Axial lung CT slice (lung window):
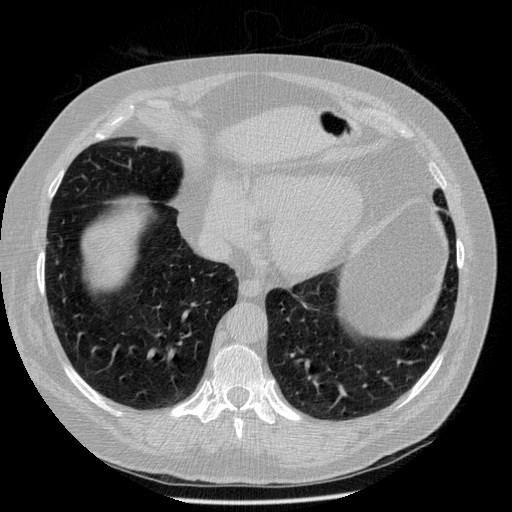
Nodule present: no